Chest X-ray. View position: AP
Patient age: 41
Patient sex: M
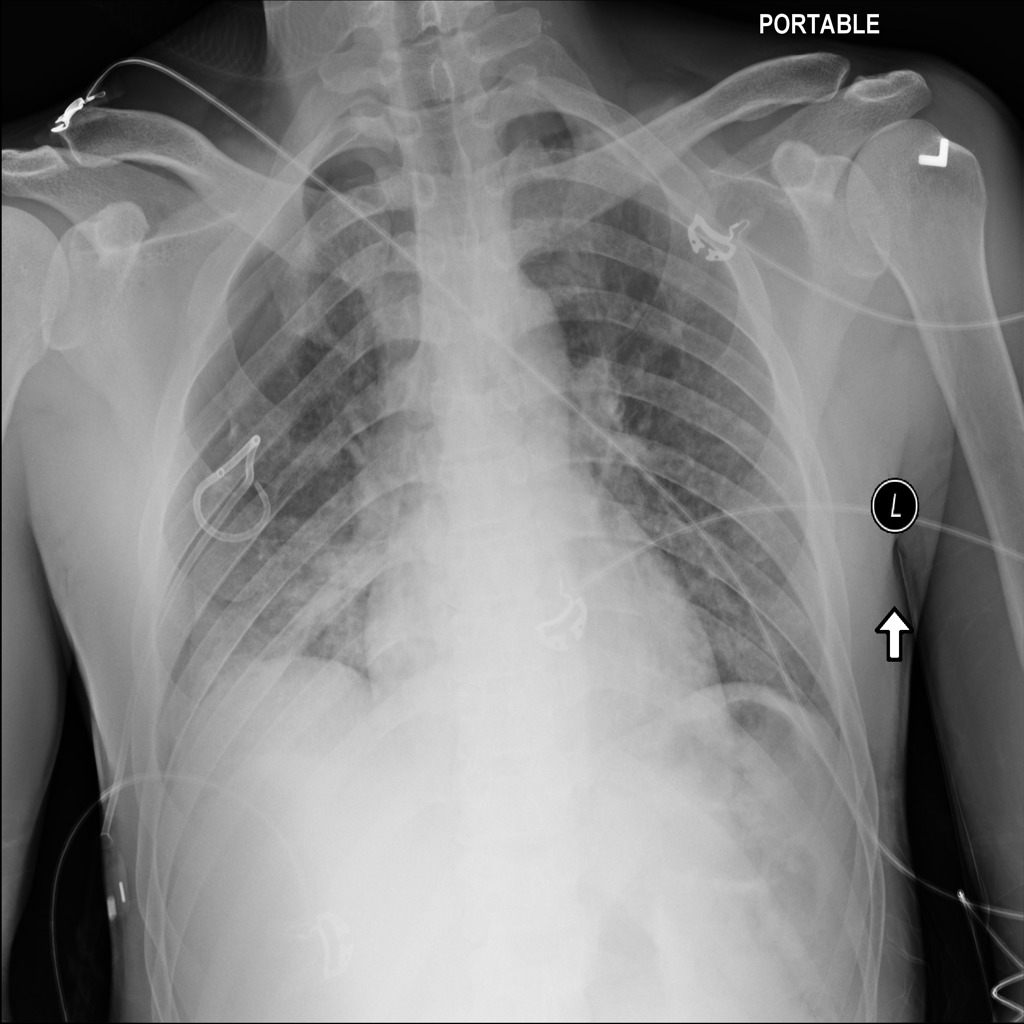
Finding: Pneumothorax